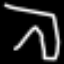
Label: pants